Question: This is quite difficult to explain so I have attached an excel file here: <URL>
If you look at the excel file column F is what I have currently, column G is what I want.
Basically, the formula will look in the past 5 values for a value of "x" if it finds it, then the next 5 rows are *
I accomplish this by the formula: '=IF(ISNA(VLOOKUP("x",E11:E15, 1, FALSE)), "", "*")'
However, if there is a second x within 5 cells of another x, then the second x should be ignored completely.
That's the part I don't know what to do.
See this screenshot as well, if you dont want to download excel file:

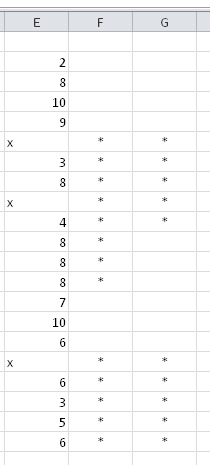
Answer: I was able to come up with a solution that uses 1 column and feeds my needs. I had to end up using a separate indicator to signal the start of a group, in this case "x" and then for each following 4, "xx".
This is for F10:
'=IF(AND(COUNTIF(F6:F9,"x")=0,E10="x"),"x",IF(COUNTIF(F6:F9,"x")=0,"","xx"))'
Where column E lies the raw data.